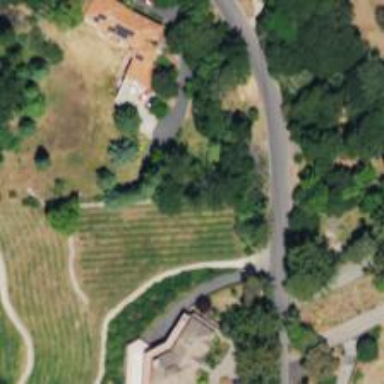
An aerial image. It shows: Vineyard growing grapes.